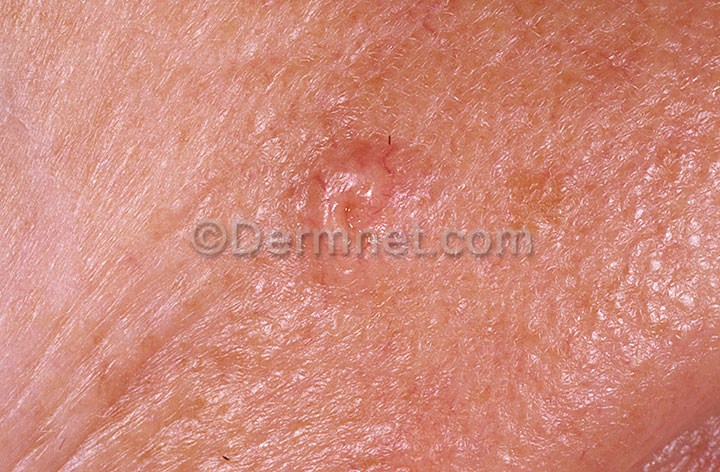
Disease: Warts Molluscum and other Viral Infections